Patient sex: M
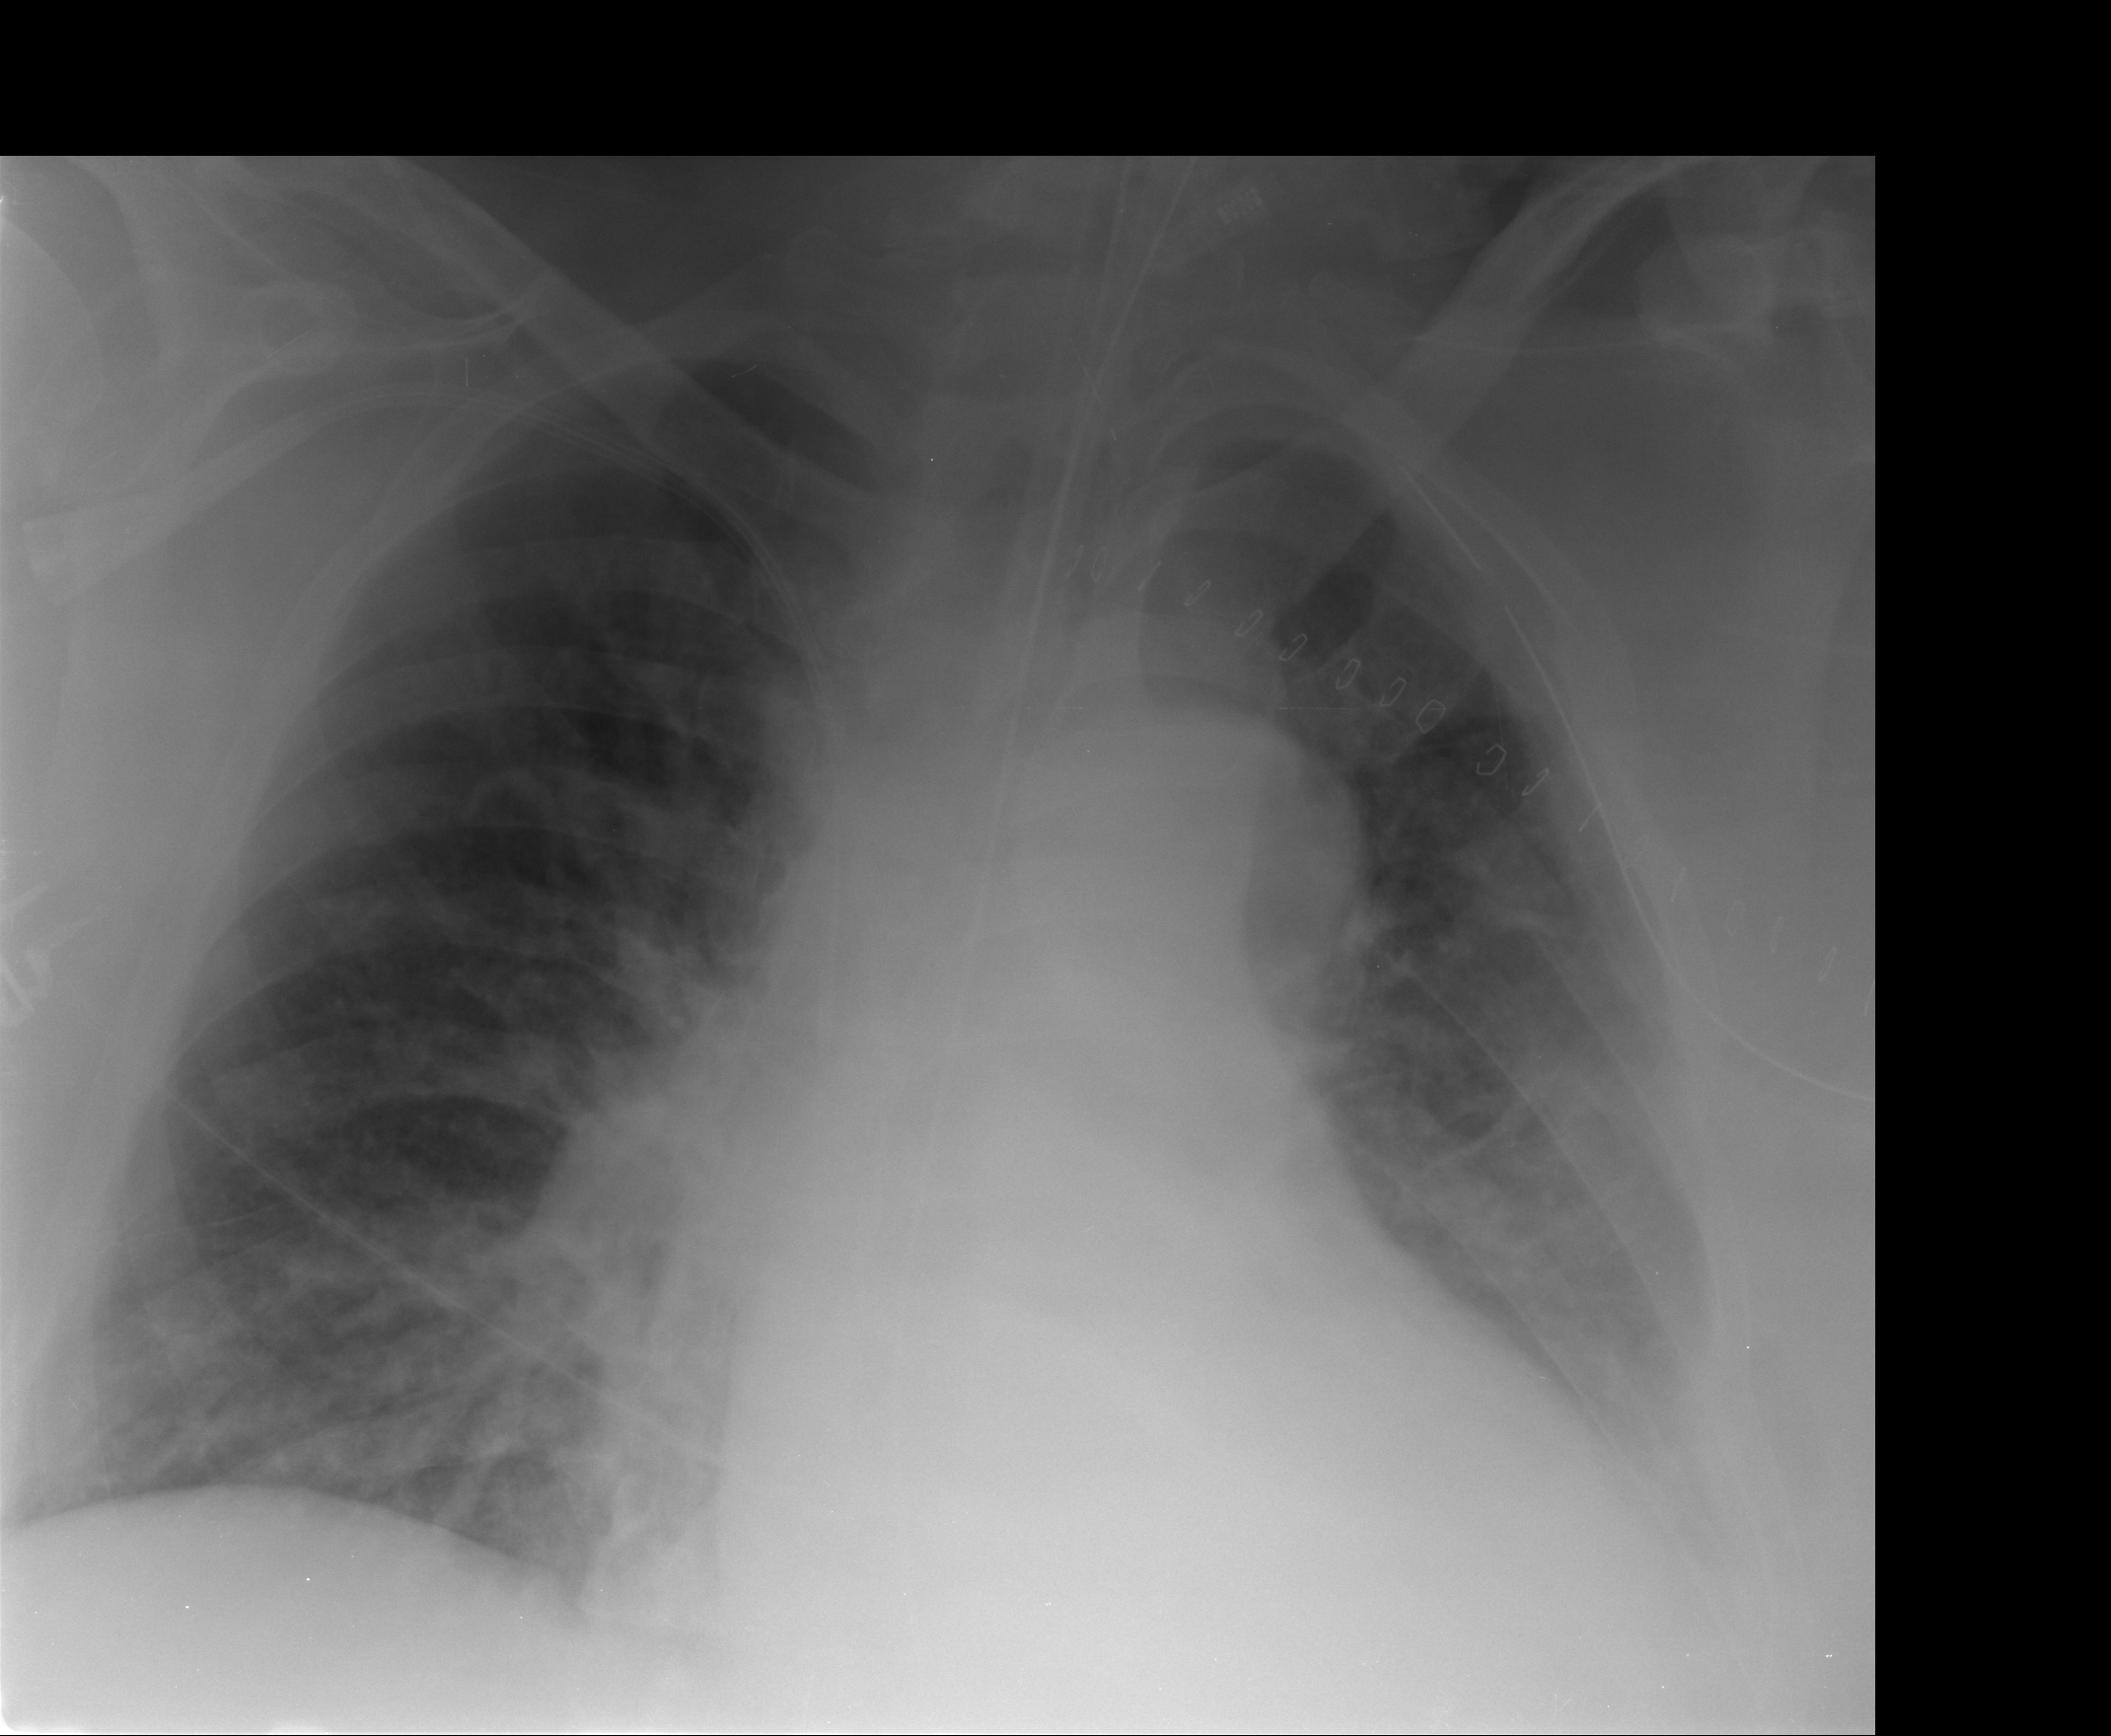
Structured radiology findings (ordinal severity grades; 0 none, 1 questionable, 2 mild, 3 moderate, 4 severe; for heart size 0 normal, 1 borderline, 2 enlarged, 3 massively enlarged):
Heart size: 2
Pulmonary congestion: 2
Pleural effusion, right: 0
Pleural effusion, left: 2
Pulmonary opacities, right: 2
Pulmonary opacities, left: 2
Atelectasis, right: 2
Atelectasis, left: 2